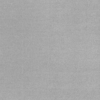
Label: dusty